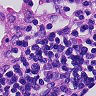
Metastatic tissue present: no